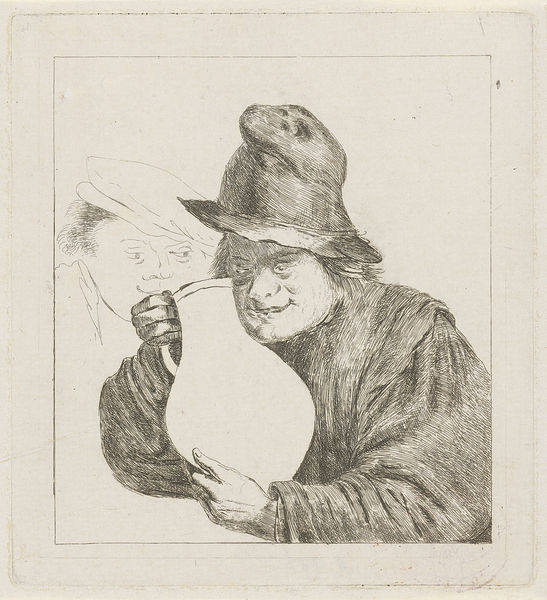
Titel: Twee boeren met een kruik
Künstler: Jabes Heenck
Standort: Amsterdam
Institution: Rijksmuseum
Schlagwörter: gemälde, weiß, männer, schwarz, skizze, trinken, hände, kanne, homme, yeux, pichet, kohle, blanc, caricature, chapeau, bleistift, gier, säufer, schemen, gravure, erwartung, vin, dessin, durst, plume, encre, hommes, livre, goya, vide, ivresse, ivre, buveur, convoitise